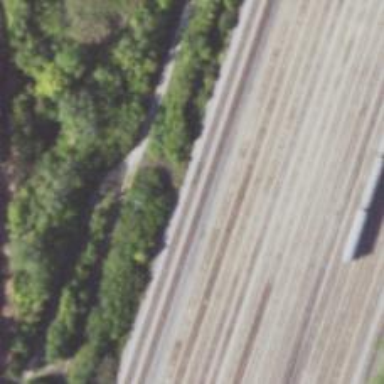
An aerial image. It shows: Railway siding for service.